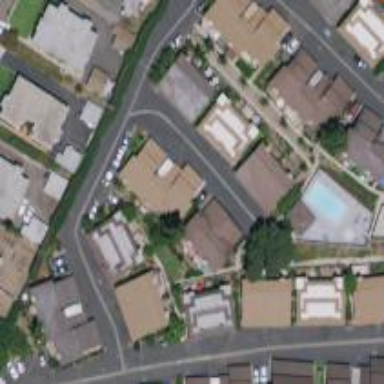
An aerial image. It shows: Residential road.